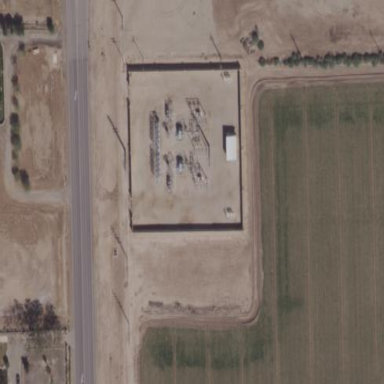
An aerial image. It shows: Power substation.